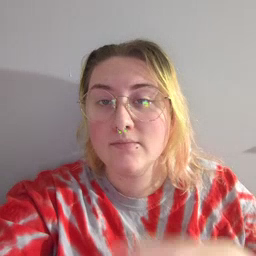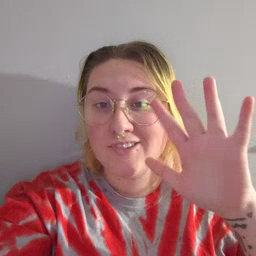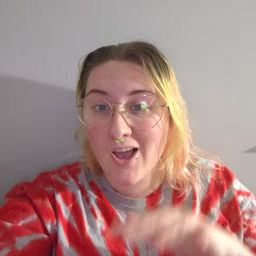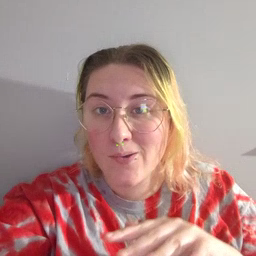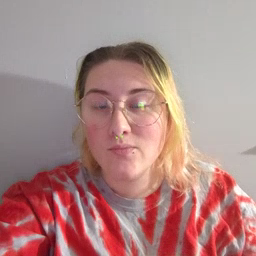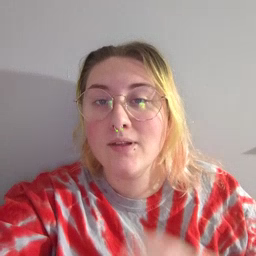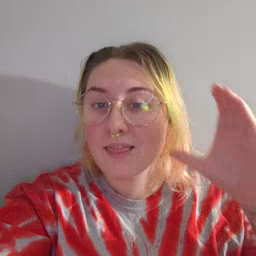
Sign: snow